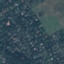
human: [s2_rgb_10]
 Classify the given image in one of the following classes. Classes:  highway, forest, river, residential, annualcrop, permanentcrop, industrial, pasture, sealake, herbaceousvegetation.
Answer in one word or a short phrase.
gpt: Residential